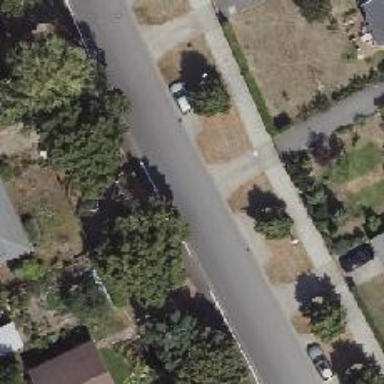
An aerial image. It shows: Residential road with asphalt surface. There are separate sidewalks on both sides.